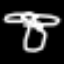
Label: mushroom